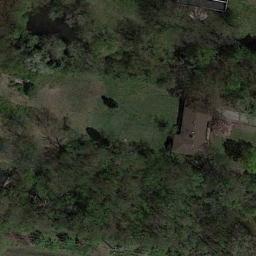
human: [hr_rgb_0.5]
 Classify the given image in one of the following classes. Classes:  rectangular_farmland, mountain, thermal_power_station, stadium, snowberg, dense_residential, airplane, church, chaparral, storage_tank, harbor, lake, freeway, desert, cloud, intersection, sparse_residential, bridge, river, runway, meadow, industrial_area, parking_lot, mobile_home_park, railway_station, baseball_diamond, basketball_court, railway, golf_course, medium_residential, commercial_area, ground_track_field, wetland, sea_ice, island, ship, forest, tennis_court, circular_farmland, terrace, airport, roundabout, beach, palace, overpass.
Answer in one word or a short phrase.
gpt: sparse_residential